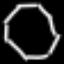
Label: octagon